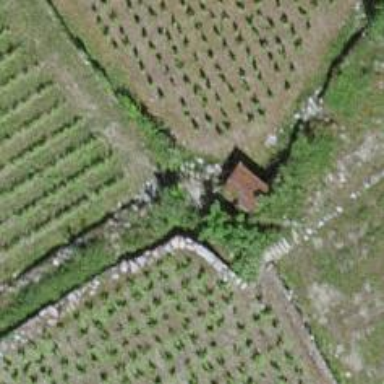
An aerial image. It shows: Dry stone wall barrier.